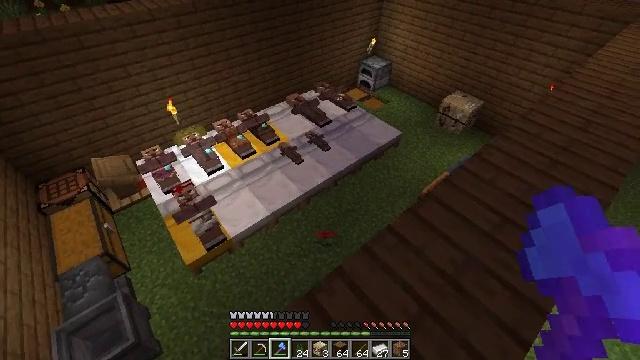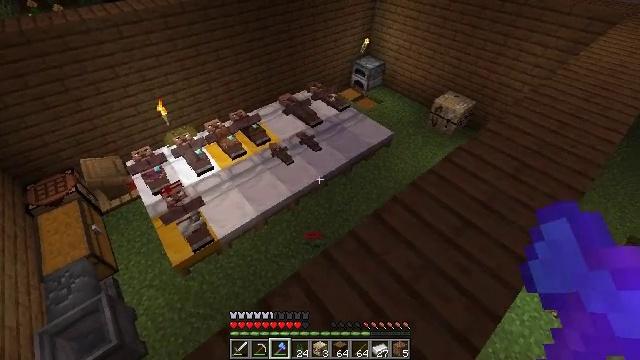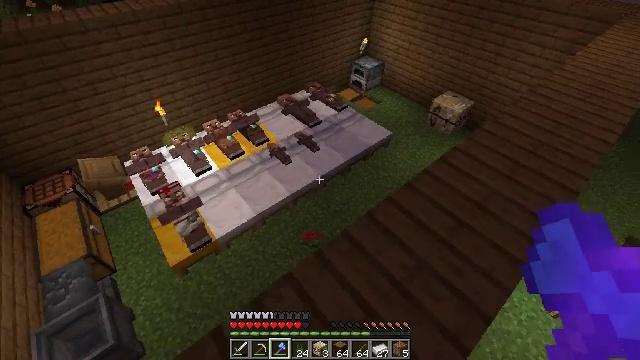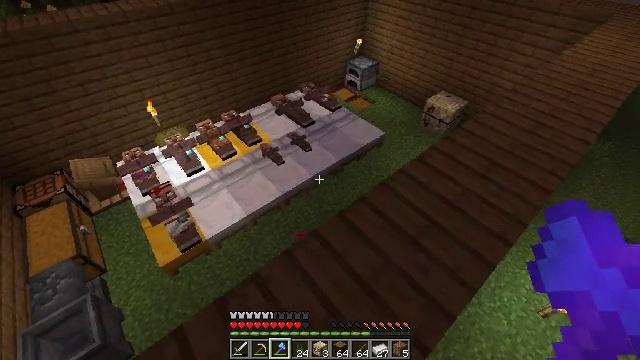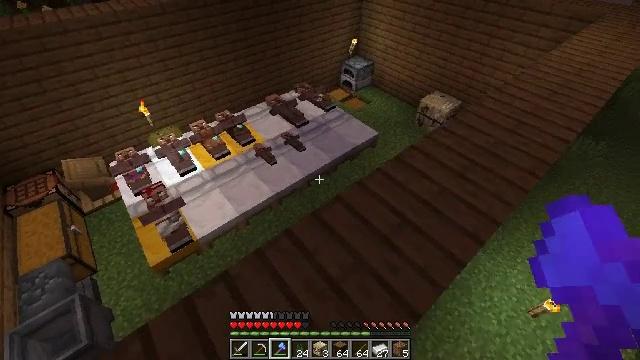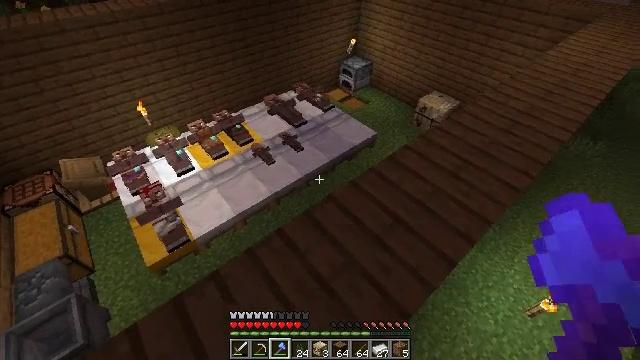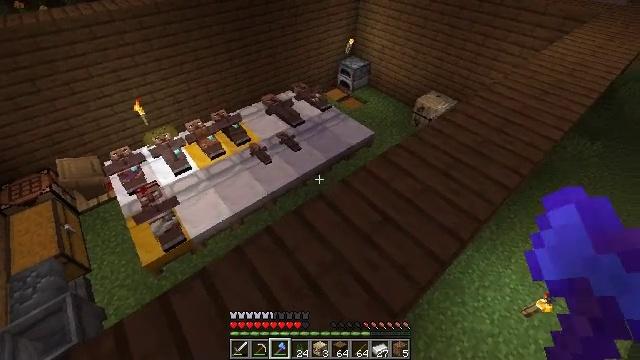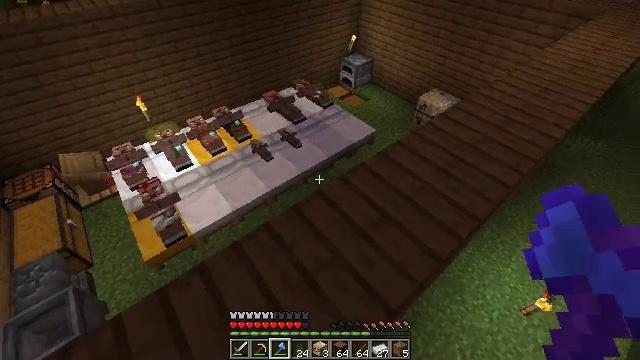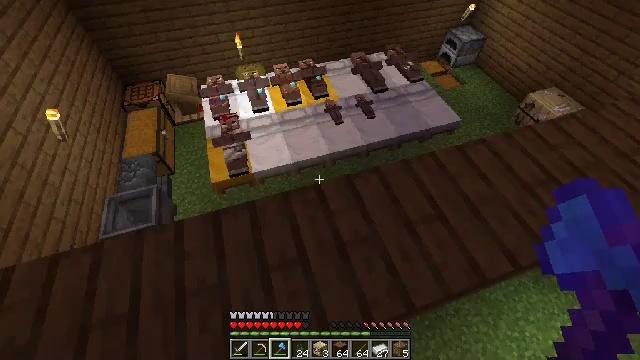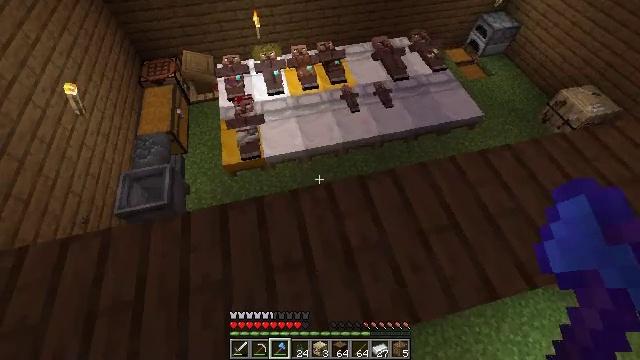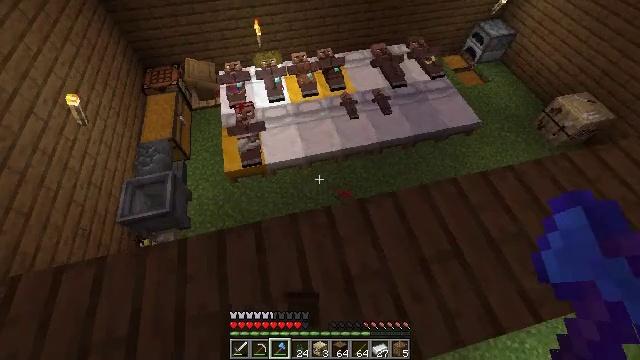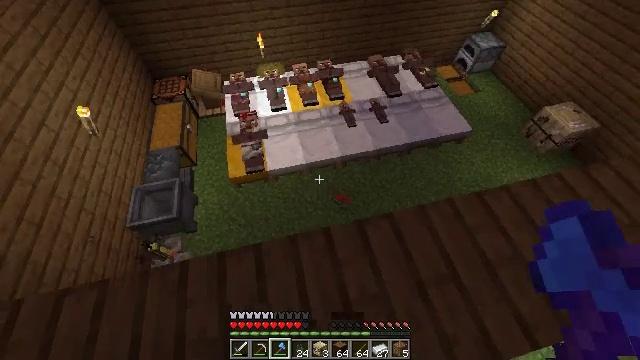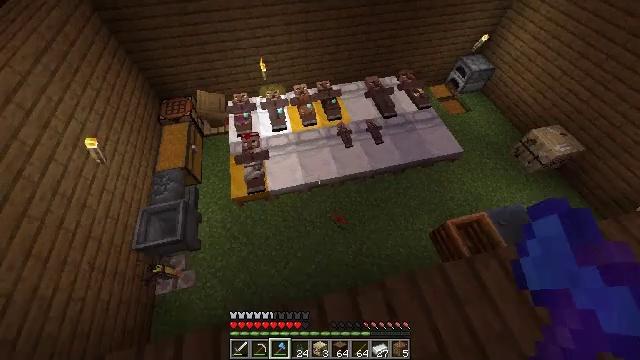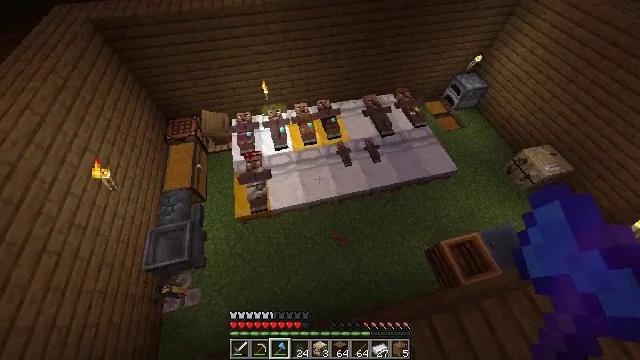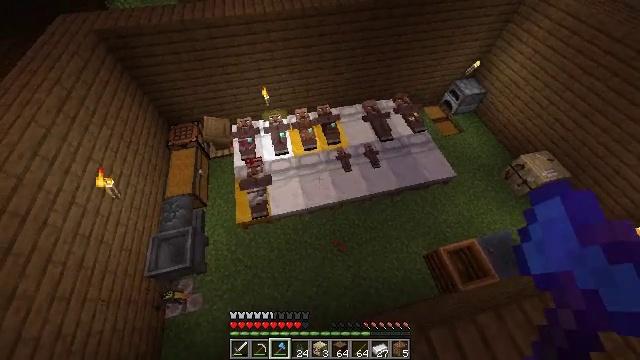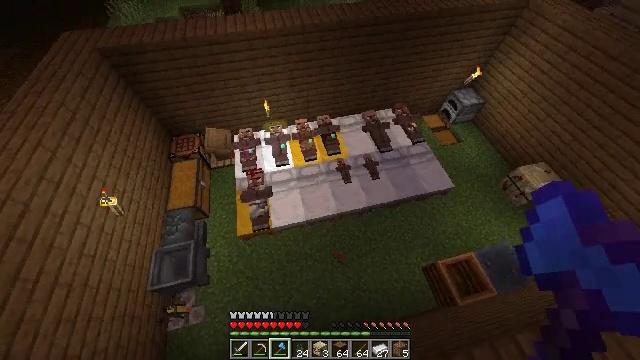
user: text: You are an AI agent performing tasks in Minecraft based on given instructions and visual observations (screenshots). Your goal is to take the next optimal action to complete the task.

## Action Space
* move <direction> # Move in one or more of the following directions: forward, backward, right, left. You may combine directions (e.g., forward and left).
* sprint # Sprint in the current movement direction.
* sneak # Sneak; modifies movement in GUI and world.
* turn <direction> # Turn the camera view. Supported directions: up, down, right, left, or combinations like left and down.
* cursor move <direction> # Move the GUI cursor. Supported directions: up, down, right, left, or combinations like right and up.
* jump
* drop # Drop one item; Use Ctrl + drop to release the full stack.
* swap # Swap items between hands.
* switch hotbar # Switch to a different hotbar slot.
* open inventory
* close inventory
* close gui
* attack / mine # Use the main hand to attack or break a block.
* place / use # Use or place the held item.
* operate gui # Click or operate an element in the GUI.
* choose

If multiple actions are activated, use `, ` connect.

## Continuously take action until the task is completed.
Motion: motion action
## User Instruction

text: Retrieve the white bed for later use.
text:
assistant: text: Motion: move right
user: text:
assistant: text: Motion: move right
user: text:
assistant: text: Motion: move right
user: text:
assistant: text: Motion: no_op
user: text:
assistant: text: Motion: no_op
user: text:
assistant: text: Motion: no_op
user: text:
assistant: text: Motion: no_op
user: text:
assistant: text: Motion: move forward, turn left and down
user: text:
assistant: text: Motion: move forward, sprint, turn left and down
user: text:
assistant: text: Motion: move forward, sprint
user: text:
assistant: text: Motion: move forward, sprint
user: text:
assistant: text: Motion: move forward, sprint, jump
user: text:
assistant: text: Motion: move forward, sprint, jump
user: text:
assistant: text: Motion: move forward, sprint, jump
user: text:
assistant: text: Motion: move forward, sprint, jump
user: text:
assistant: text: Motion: move forward, sprint
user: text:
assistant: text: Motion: move forward, sprint
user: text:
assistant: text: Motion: move forward
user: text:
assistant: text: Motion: no_op
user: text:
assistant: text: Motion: no_op
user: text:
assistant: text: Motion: no_op
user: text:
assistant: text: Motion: move back
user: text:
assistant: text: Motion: move back
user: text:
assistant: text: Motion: move back
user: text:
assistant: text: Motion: move back
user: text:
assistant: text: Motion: no_op
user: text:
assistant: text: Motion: no_op
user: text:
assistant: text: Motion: turn right and up
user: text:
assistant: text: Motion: turn right and up
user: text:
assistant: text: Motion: turn right and up